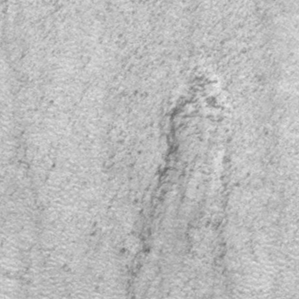
Label: frost